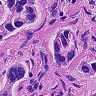
Metastatic tissue present: yes